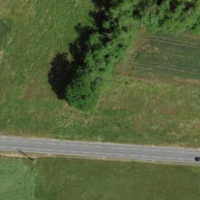
EUNIS habitat code: 52
Species observed at this site:
Corvus corone